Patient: sex F, age 62
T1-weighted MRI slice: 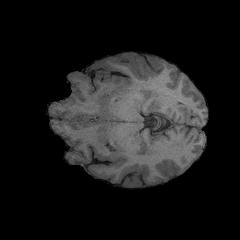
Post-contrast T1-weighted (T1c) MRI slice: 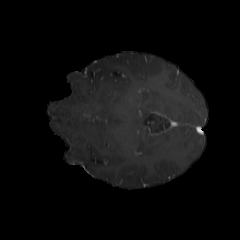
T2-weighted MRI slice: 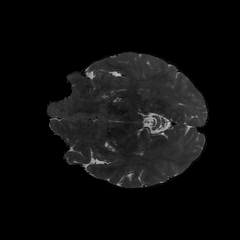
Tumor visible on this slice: no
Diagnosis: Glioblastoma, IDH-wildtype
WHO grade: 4